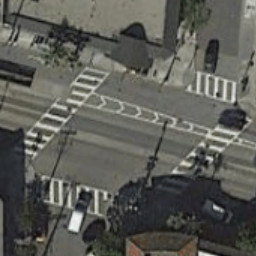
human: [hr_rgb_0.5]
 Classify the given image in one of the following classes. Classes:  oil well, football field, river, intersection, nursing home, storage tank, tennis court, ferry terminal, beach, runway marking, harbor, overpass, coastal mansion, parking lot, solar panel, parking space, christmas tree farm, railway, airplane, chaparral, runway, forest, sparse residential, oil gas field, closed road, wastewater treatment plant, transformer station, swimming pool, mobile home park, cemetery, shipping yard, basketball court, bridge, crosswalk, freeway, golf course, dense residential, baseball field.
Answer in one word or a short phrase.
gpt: crosswalk